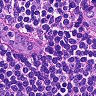
Metastatic tissue present: no